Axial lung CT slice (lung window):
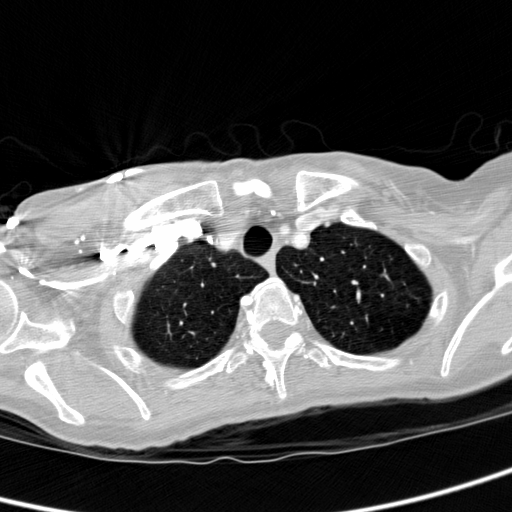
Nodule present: no